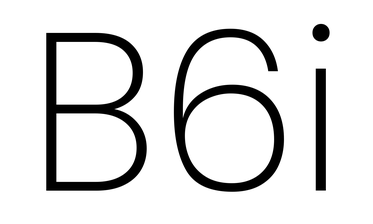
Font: Poppins-ExtraLight